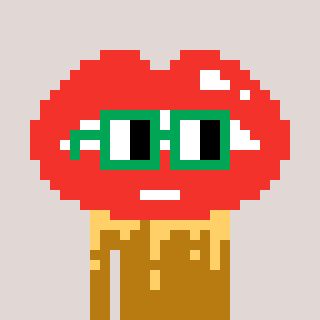
a pixel art character with square green glasses, a lips-shaped head and a gold-colored body on a warm background